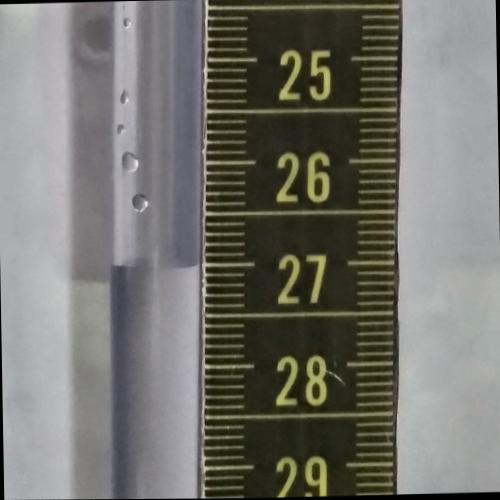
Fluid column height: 27.0 cm